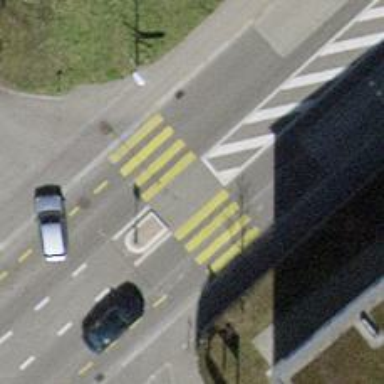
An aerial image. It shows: Zebra crossing with road island.